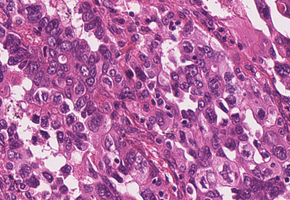
Tumor epithelial tissue: yes
Tumor-associated stroma tissue: no
Normal tissue: no